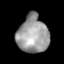
Tissue: lung
Cell type: Fibroblasts
Senescence score: 0.5517
Nuclear area (px): 1127
Mean DAPI intensity: 156.996